Question:
In this app, I'm inserting set of values in 'EditText'
a) 3
b) 5554
c) iOS
When you click 'Send Alarm' it will send SMS for every 1 minute. Now i Cancelled Alarm and again I'm starting this app inserting NEW VALUES as follows:
a) 3
b) 12345
c) Android
Starting Alarm again, this time it is not taking NEW VALUES. Instead it is sending sms to '5554' containing text 'iOS'. I want to know how to update the NEW VALUES. I'm having two class. 1) MainActivity 2)Receiver
Code:
'''
public class MyyActivity extends Activity {
EditText et, et1, et2;
Button b, b1;
AlarmManager alarmManager;
String no,text,ala;
PendingIntent pi;
@Override
protected void onCreate(Bundle savedInstanceState) {
super.onCreate(savedInstanceState);
setContentView(R.layout.main);
et = (EditText) findViewById(R.id.editTextEnter);
et1 = (EditText) findViewById(R.id.editTextNUMBER);
et2 = (EditText) findViewById(R.id.editTextTEXT);
b = (Button) findViewById(R.id.buttonSendAlarm);
b1 = (Button) findViewById(R.id.Cancel);
b.setOnClickListener(new View.OnClickListener() {
@Override
public void onClick(View v) {
no = et1.getText().toString();
text = et2.getText().toString();
ala = et.getText().toString();
int foo = Integer.parseInt(ala);
Intent myIntent = new Intent(MyyActivity.this, MyRecvr.class);
Bundle bundle = new Bundle();
bundle.putCharSequence("no", no);
bundle.putCharSequence("text", text);
myIntent.putExtras(bundle);
pi = PendingIntent.getBroadcast(getApplicationContext(), 0,
myIntent, 0);
alarmManager = (AlarmManager) getSystemService(ALARM_SERVICE);
Calendar calendar = Calendar.getInstance();
calendar.setTimeInMillis(System.currentTimeMillis());
calendar.add(Calendar.SECOND, foo);
alarmManager.setRepeating(AlarmManager.RTC_WAKEUP, calendar.getTimeInMillis(), 1000*60*1,pi);
Toast.makeText(
getApplicationContext(),
"Start Alarm with
" + "smsNumber = " + no + "
"
+ "smsText = " + text, Toast.LENGTH_SHORT)
.show();
et.setText("");
et1.setText("");
et2.setText("");
}
});
b1.setOnClickListener(new View.OnClickListener() {
@Override
public void onClick(View v) {
// TODO Auto-generated method stub
Intent intent = new Intent(getApplicationContext(), MyRecvr.class);
PendingIntent sender = PendingIntent.getBroadcast(getApplicationContext(),
0, intent, 0);
alarmManager = (AlarmManager)getSystemService(ALARM_SERVICE);
alarmManager.cancel(sender);
Toast.makeText(MyyActivity.this, "Cancel!", Toast.LENGTH_LONG)
.show();
finish();
}
});
}
'''
And Receiver class:
'''
public class MyRecvr extends BroadcastReceiver {
@SuppressWarnings("deprecation")
SmsManager sms;
@SuppressWarnings("deprecation")
@Override
public void onReceive(Context context, Intent intent) {
// TODO Auto-generated method stub
Bundle bundle = intent.getExtras();
String smsNumbr= (String) bundle.getCharSequence("no");
String smsText = (String) bundle.getCharSequence("text");
Toast.makeText(context, "MyAlarmService.onStart()", Toast.LENGTH_LONG)
.show();
Toast.makeText(
context,
"MyAlarmService.onStart() with
" + "smsNumberToSend = "
+ smsNumbr + "
" + "smsTextToSend = "
+ smsText, Toast.LENGTH_LONG).show();
sms = SmsManager.getDefault();
sms.sendTextMessage(smsNumbr, null, smsText, null, null);
}
'''
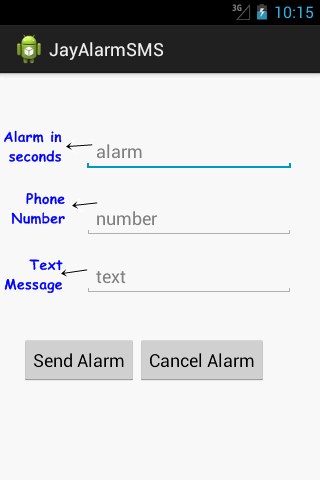
Answer: <URL>' call to create the 'PendingIntent'.